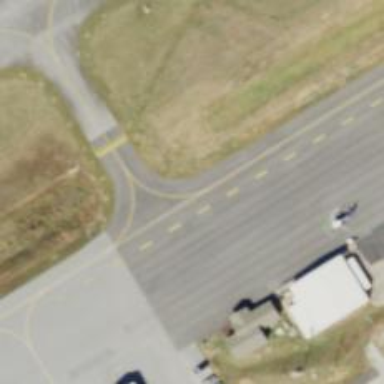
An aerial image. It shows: View of taxiway at the airport.